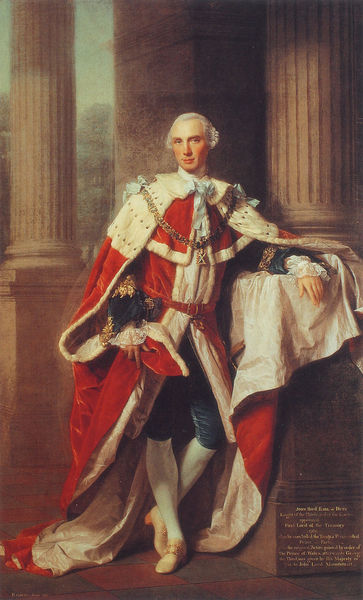
Titel: John, 3rd Earl of Bute
Künstler: Allan Ramsay
Institution: Edinburgh, Bute House Collection, National Trust for Scotland,
Schlagwörter: blau, gemälde, mann, umhang, weiß, säule, säulen, gürtel, rot, schachbrettmuster, schleife, hose, jung, hermelin, pelz, samt, sockel, spitze, bildnis, herr, hände, portrait, gewand, gold, mantel, pose, stehend, adel, klassizismus, schleifen, england, perücke, lächeln, schuhe, kette, könig, inschrift, knie, strümpfe, fliesen, text, adeliger, manschetten, orden, herrscher, adliger, gamaschen, englisch, gürtle, könig kaiser adliger, rot gewand weiß, kaiser r